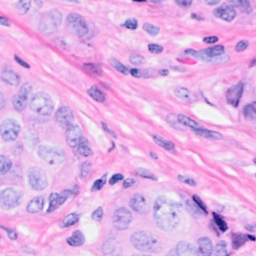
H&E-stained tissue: Breast